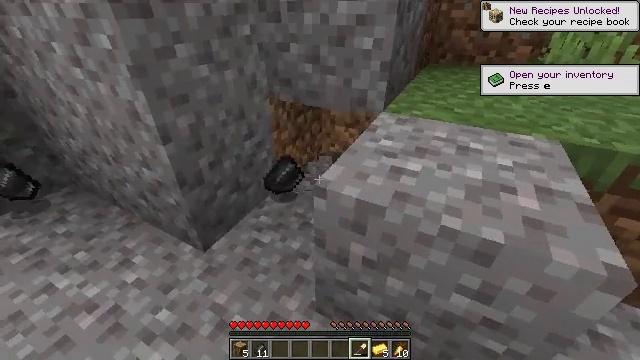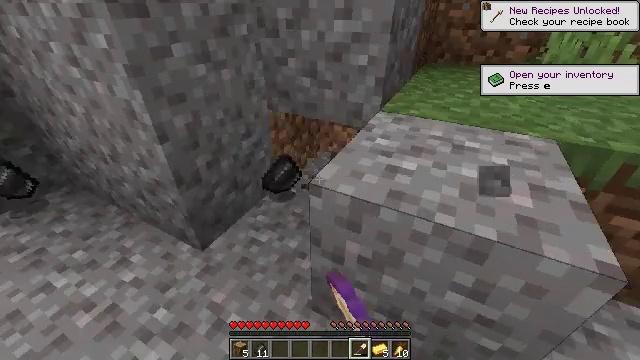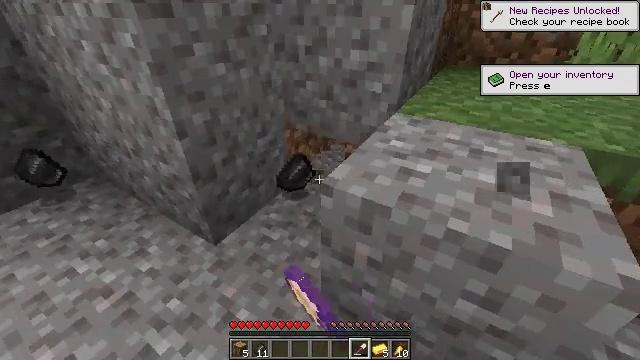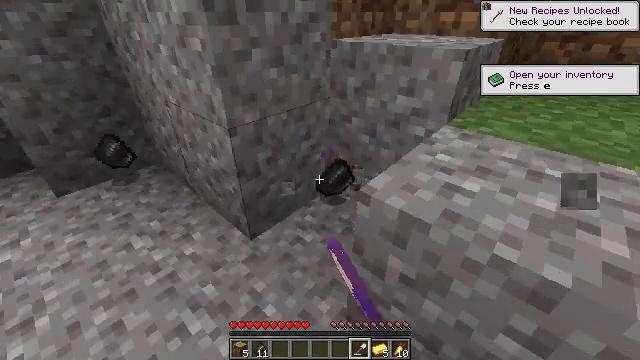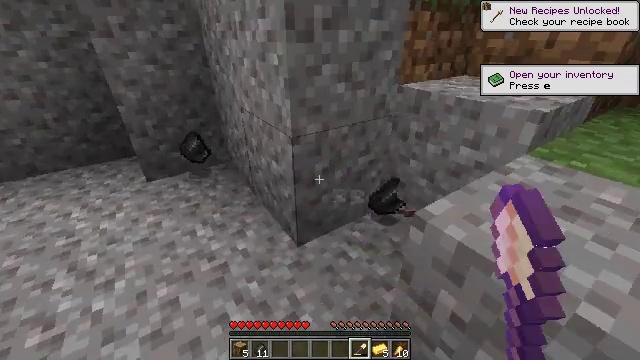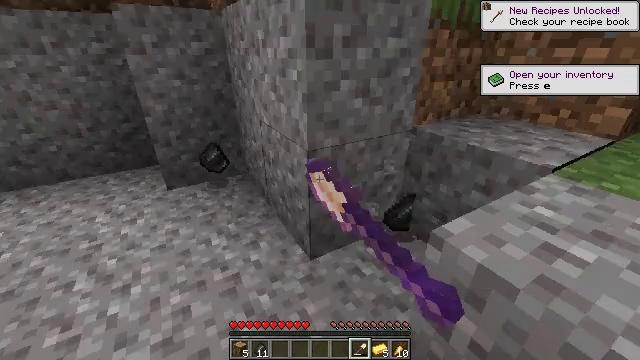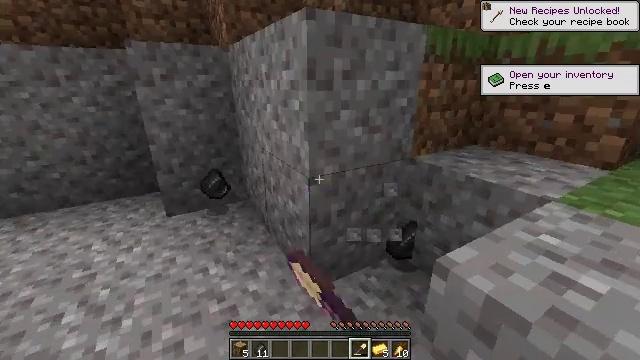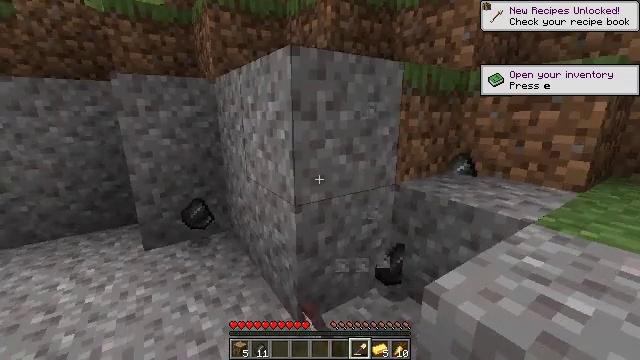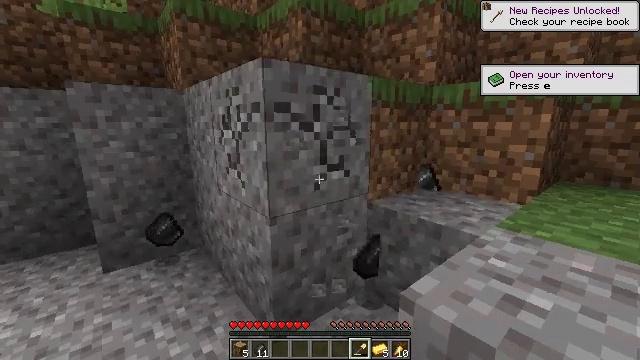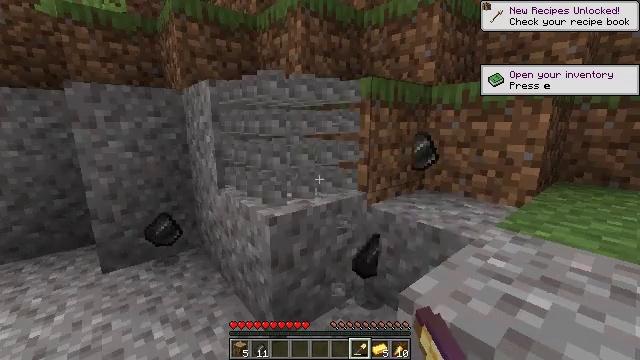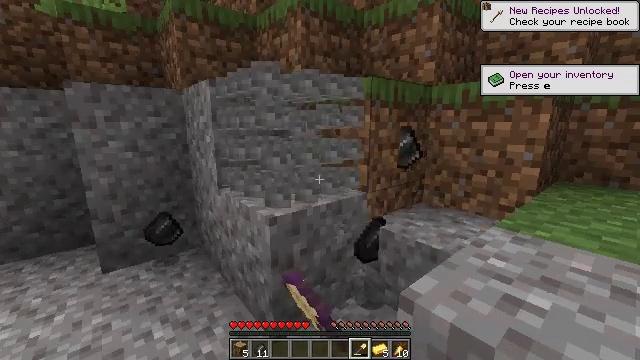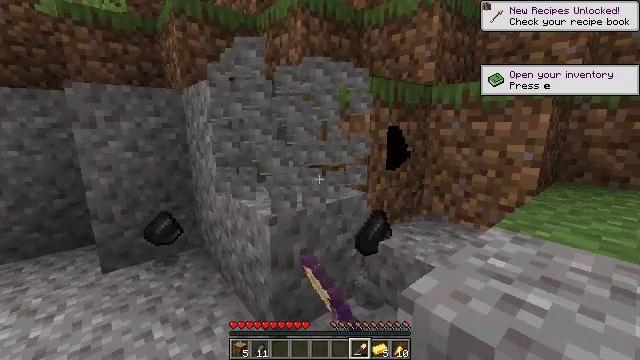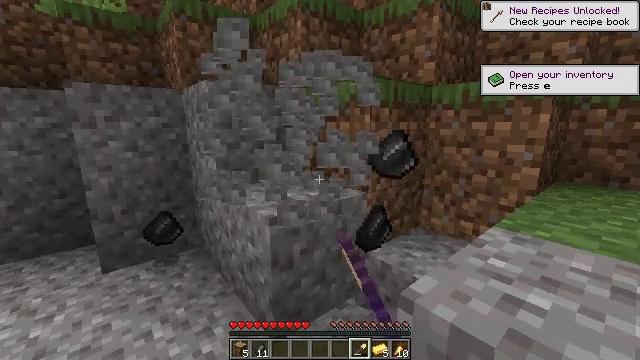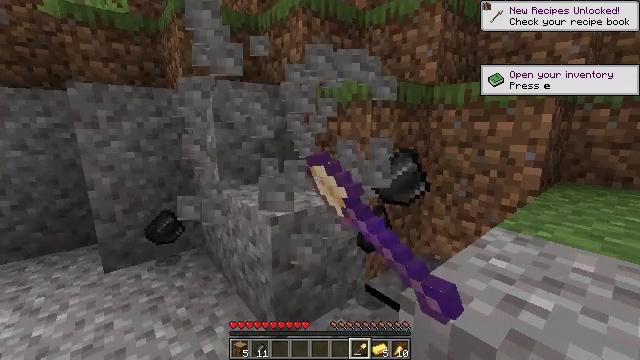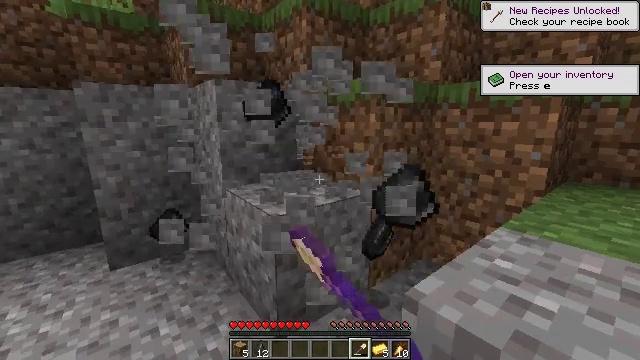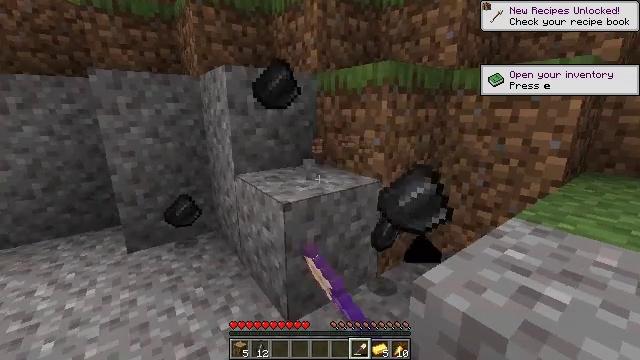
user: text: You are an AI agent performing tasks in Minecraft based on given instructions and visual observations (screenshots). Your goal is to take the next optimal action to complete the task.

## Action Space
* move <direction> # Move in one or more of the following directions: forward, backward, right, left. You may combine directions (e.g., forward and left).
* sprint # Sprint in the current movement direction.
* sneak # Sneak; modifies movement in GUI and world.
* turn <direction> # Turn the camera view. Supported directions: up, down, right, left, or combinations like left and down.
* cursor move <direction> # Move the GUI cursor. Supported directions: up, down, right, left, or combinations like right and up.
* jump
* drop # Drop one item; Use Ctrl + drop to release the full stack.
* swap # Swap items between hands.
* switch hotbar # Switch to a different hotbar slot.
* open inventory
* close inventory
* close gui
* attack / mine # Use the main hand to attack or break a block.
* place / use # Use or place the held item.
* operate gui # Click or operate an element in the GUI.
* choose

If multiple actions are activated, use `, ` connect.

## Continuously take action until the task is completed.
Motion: motion action
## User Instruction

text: Gather gravel by digging.
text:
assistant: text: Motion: attack / mine
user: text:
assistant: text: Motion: turn left, attack / mine
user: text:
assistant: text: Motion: turn left and up, attack / mine
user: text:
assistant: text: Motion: turn left and up, attack / mine
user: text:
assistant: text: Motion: turn left and up, attack / mine
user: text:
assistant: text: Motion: turn up, attack / mine
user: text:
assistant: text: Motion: turn right and up, attack / mine
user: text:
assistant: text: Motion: turn right and up, attack / mine
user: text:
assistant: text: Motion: attack / mine
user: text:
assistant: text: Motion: attack / mine
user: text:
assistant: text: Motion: attack / mine
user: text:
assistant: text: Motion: attack / mine
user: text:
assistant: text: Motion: attack / mine
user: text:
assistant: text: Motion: attack / mine
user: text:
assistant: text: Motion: turn left and down, attack / mine
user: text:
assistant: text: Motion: turn left and down, attack / mine
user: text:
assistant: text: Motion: attack / mine
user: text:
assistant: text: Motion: attack / mine
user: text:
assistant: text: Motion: move back, attack / mine
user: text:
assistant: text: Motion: move back, turn right and down, attack / mine
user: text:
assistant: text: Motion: move back, turn right and down, attack / mine
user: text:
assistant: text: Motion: move back and move right, turn right and down, attack / mine
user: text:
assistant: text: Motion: move right, attack / mine
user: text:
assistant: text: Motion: move right, turn left, attack / mine
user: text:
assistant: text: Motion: turn left, attack / mine
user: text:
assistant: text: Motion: move forward, turn left and up, attack / mine
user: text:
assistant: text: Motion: move forward, turn left and up, attack / mine
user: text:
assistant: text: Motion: move forward, turn left and up, attack / mine
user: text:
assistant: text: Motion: move forward, turn left and up, attack / mine
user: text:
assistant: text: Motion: move forward, turn left and up, attack / mine